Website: bh-photo
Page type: address-validator
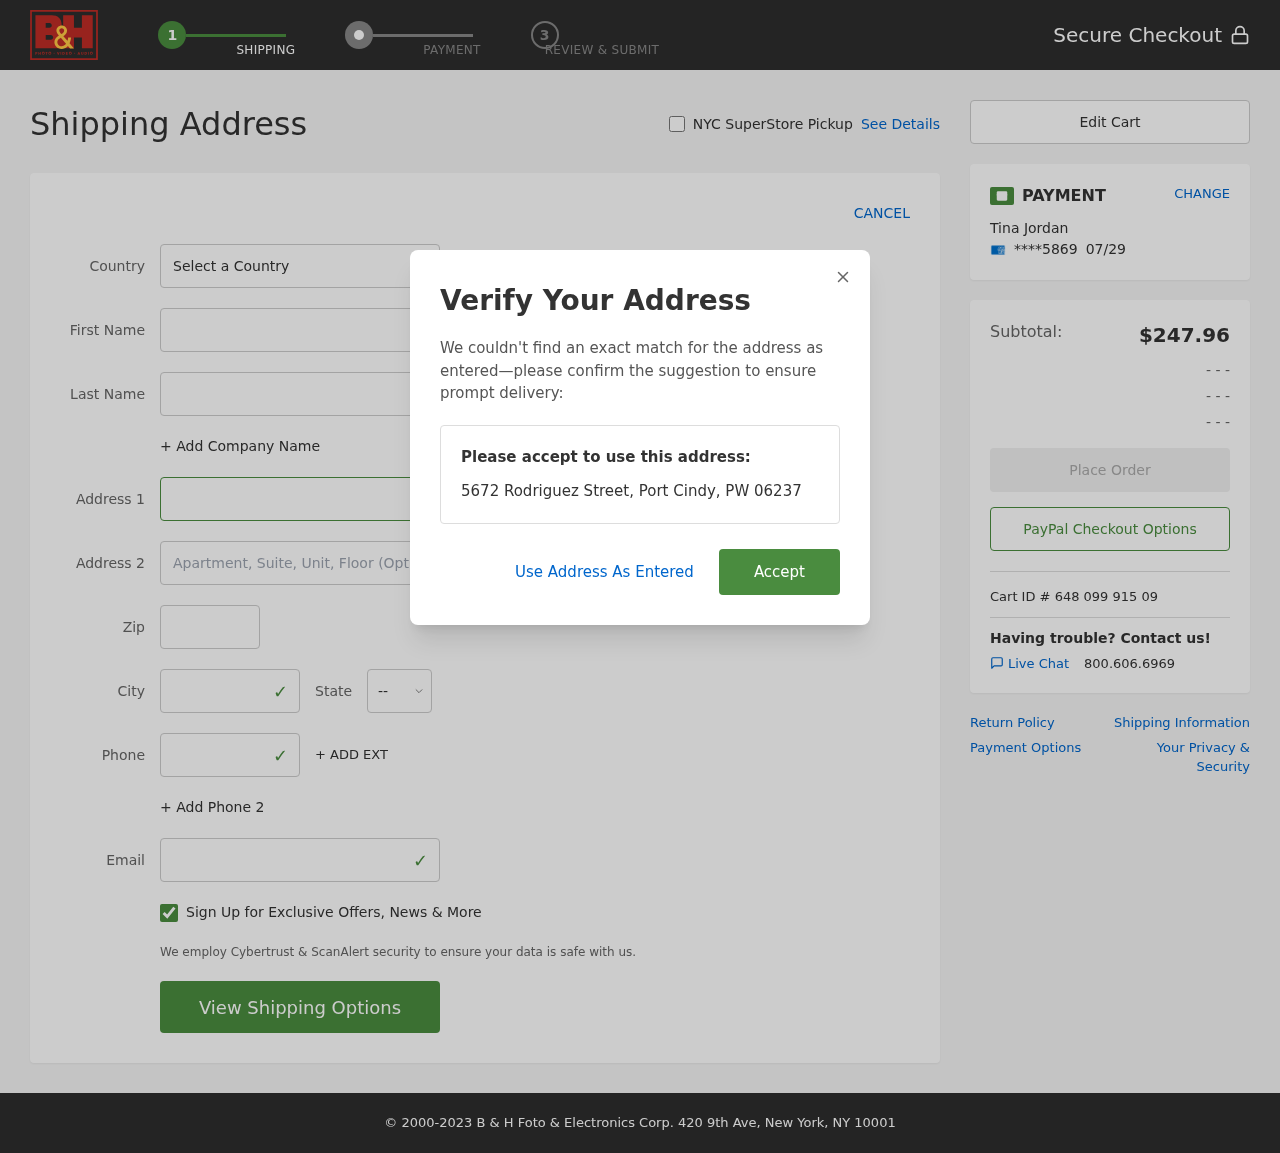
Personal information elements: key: PII_CARD_EXPIRY
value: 07/29
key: PII_CARD_LAST4
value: ****5869
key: PII_CITY
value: Port Cindy
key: PII_COUNTRY
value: United States
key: PII_EMAIL
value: tjordan@yahoo.com
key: PII_FIRSTNAME
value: Tina
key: PII_FULLNAME
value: Tina Jordan
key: PII_LASTNAME
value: Jordan
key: PII_PHONE
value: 9966814254
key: PII_POSTCODE
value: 06237
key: PII_STATE_ABBR
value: PW
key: PII_STREET
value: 5672 Rodriguez Street
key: PII_CITY_STATE_ZIP
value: Port Cindy, PW 06237
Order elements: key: ORDER_SUBTOTAL
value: $247.96
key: ORDER_ID
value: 648 099 915 09